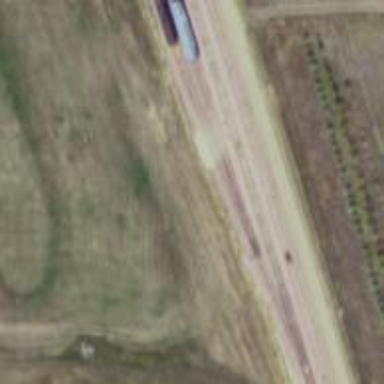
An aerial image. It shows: Railway siding for service.